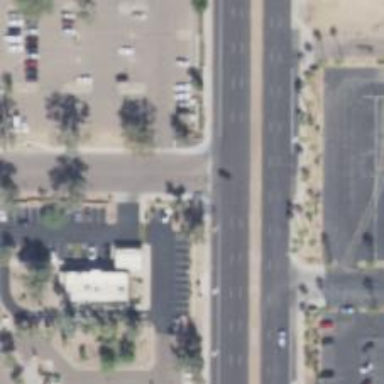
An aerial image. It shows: Solid stop line on the road.